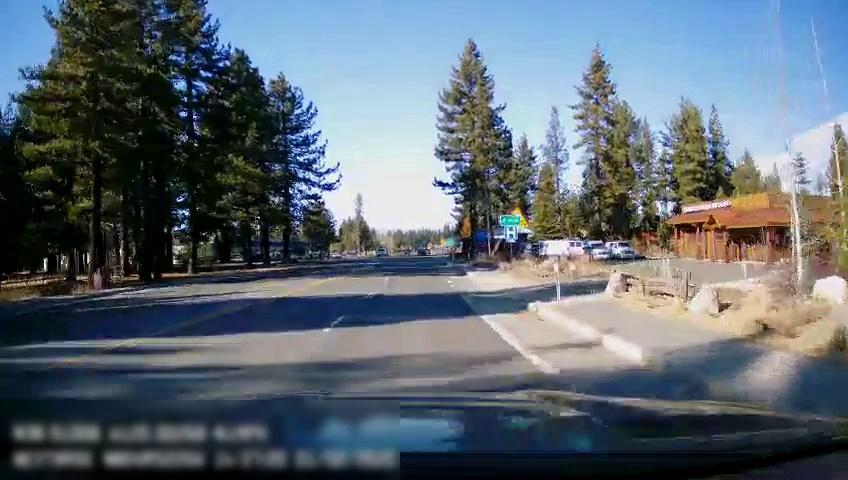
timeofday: Day
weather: Sunny
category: Drivable Space
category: Vehicles | SUV
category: Vehicles | SUV
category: Vehicles | SUV
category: Lanes | Opposite Lane
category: Lanes | Current Lane
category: Lanes | Current Lane
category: Lanes | Current Lane
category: Traffic | Signs
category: Traffic | Signs